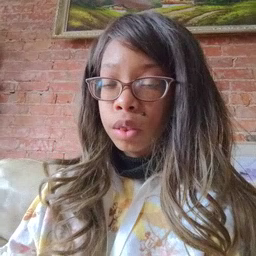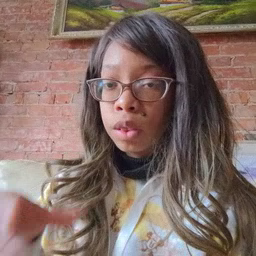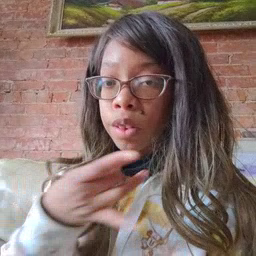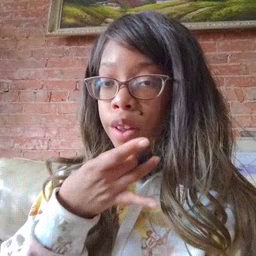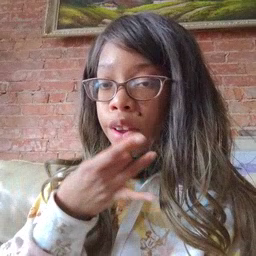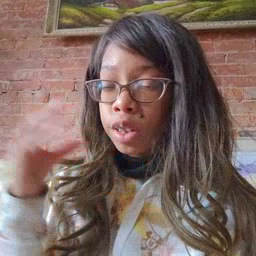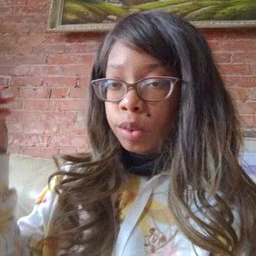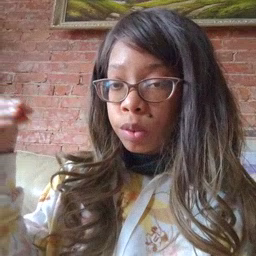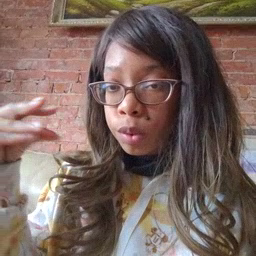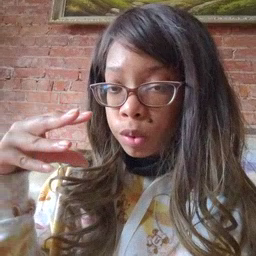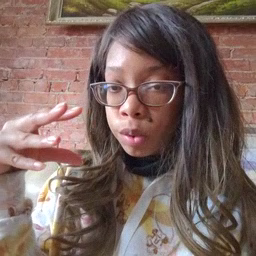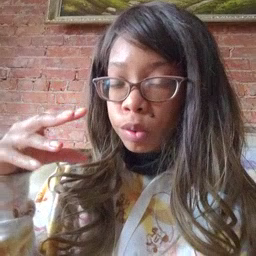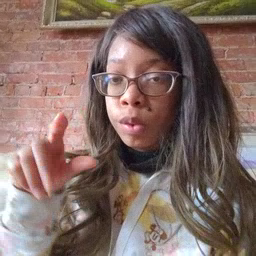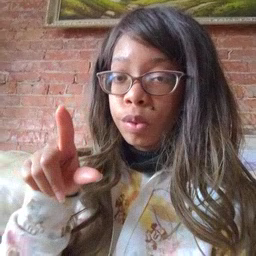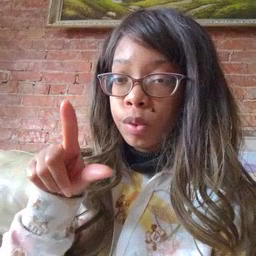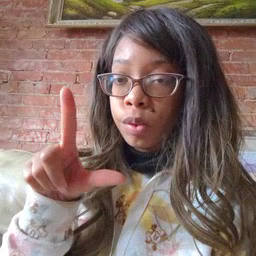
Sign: lamp